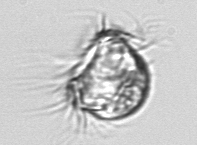
Label: Leegaardiella_ovalis